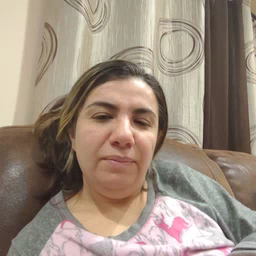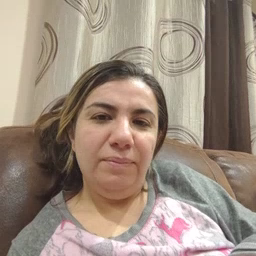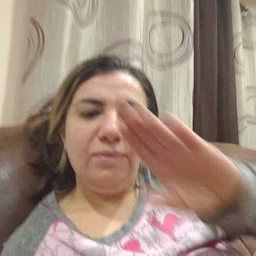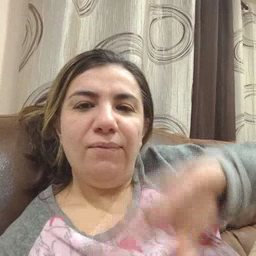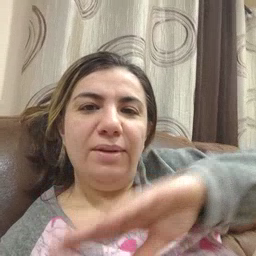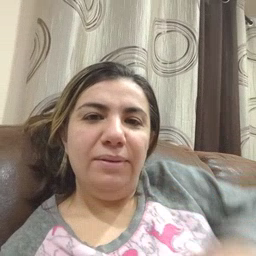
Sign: fall